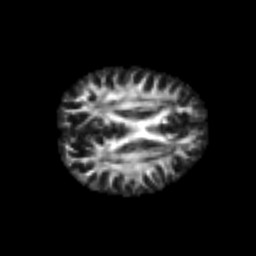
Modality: FA
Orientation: axial
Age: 25
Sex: male
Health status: healthy